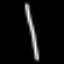
Label: line